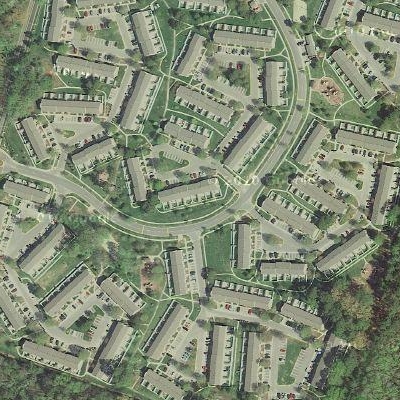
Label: fResident